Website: macys
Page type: payment
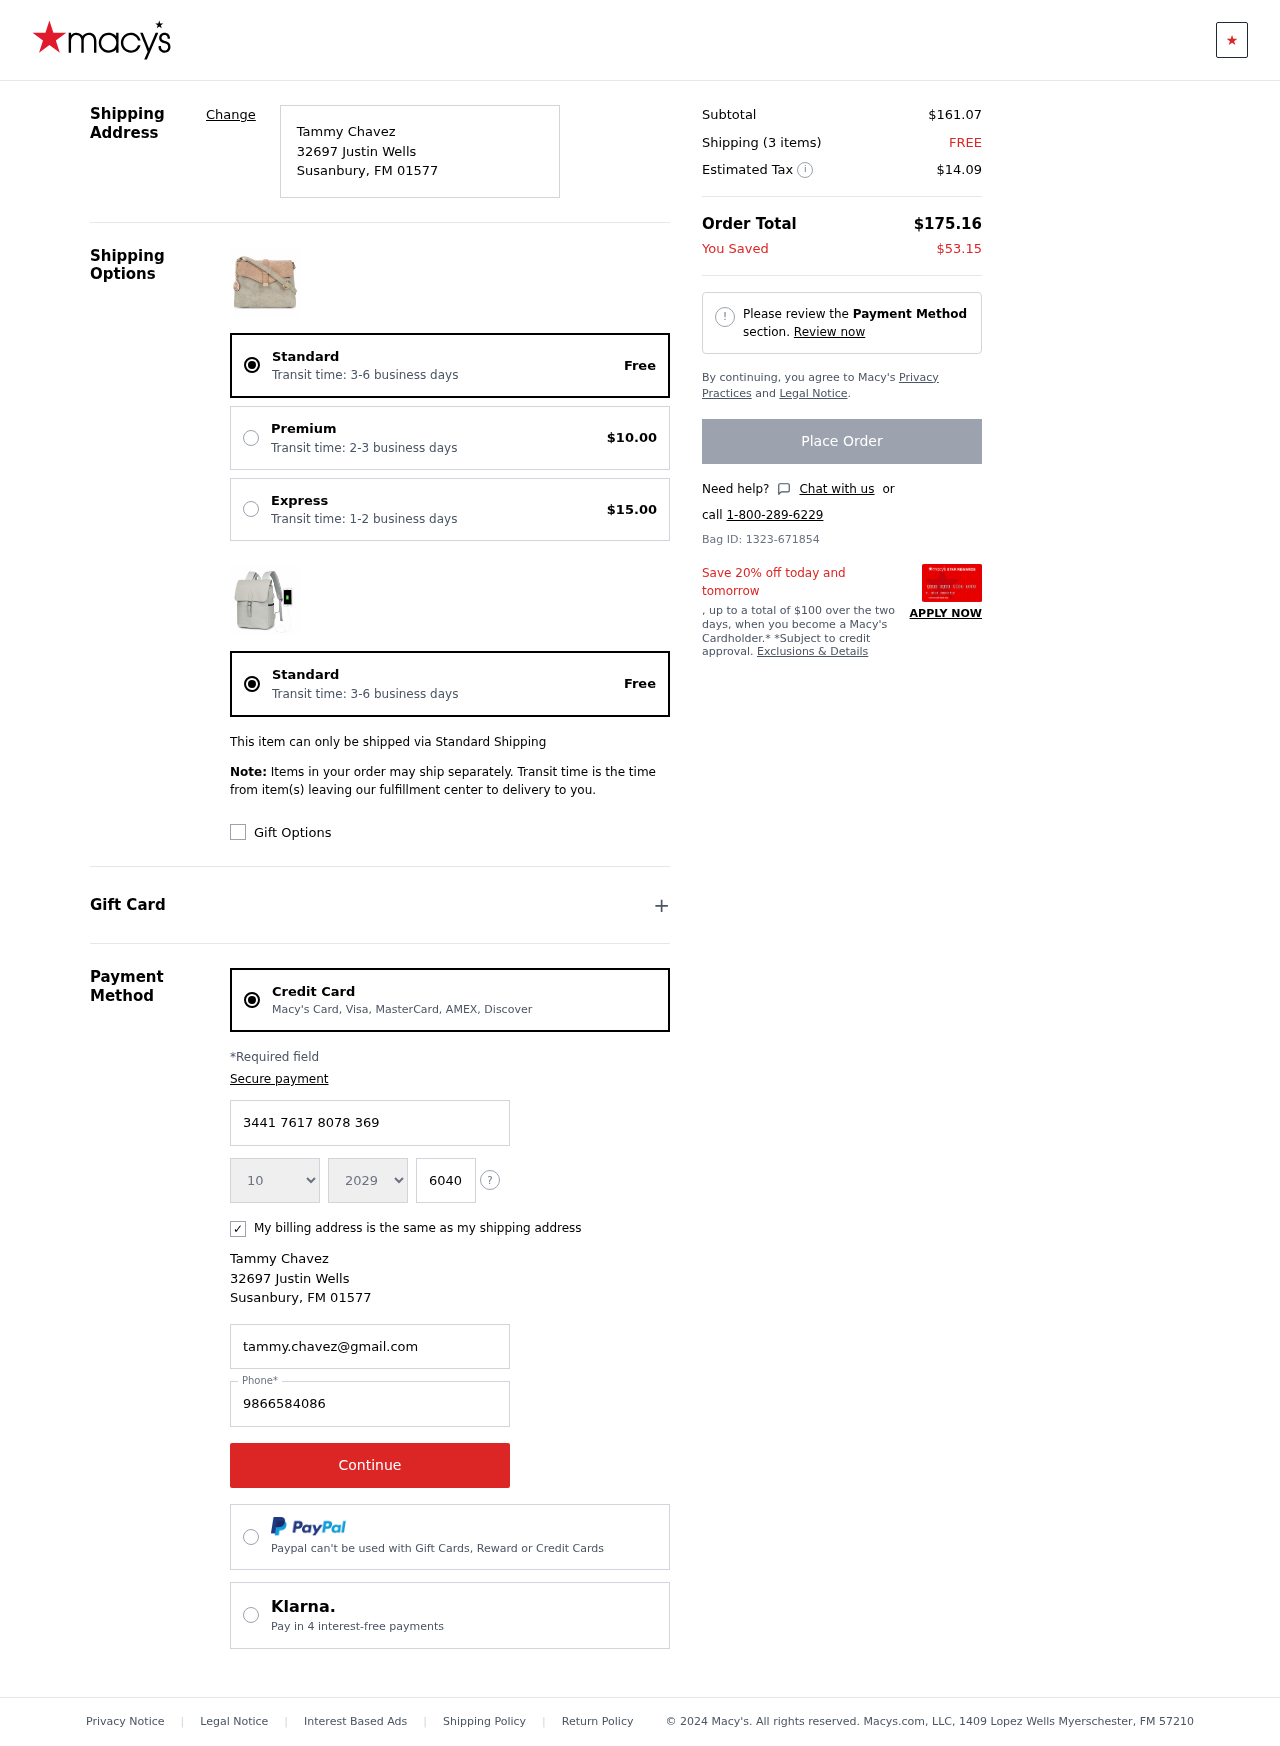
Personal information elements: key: PII_CARD_CVV
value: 6040
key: PII_CARD_EXPIRY_MONTH
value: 10
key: PII_CARD_EXPIRY_YEAR
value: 29
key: PII_CARD_NUMBER
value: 3441 7617 8078 369
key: PII_CITY
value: Susanbury
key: PII_EMAIL
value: tammy.chavez@gmail.com
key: PII_FULLNAME
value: Tammy Chavez
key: PII_PHONE
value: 9866584086
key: PII_POSTCODE
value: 01577
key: PII_STATE_ABBR
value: FM
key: PII_STREET
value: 32697 Justin Wells
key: PII_FULLNAME2
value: Tammy Chavez
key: PII_STREET2
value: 32697 Justin Wells
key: PII_CITY2
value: Susanbury
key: PII_STATE_ABBR2
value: FM
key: PII_POSTCODE2
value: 01577
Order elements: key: ORDER_DELIVERY_DATE
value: Transit time: 3-6 business days
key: ORDER_SHIPPING_STANDARD
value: Free
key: ORDER_SHIPPING_PREMIUM
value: $10.00
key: ORDER_SHIPPING_EXPRESS
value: $15.00
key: ORDER_DELIVERY_DATE2
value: Transit time: 3-6 business days
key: ORDER_SHIPPING_STANDARD2
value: Free
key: ORDER_SUBTOTAL
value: $161.07
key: ORDER_NUM_ITEMS
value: Shipping (3 items)
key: ORDER_SHIPPING_COST
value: FREE
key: ORDER_TAX
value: $14.09
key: ORDER_TOTAL
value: $175.16
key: ORDER_SAVINGS
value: $53.15
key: ORDER_ID
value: Bag ID: 1323-671854